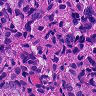
Metastatic tissue present: yes